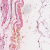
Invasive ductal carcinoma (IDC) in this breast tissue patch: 0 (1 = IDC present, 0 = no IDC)